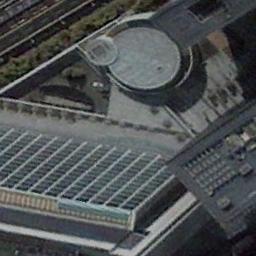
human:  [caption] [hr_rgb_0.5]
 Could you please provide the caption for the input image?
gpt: In a business district there are several tall buildings of different shapes and several roads and many trees .

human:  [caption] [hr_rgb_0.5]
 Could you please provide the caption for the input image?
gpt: There are several tall buildings .

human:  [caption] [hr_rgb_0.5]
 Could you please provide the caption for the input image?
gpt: The commercial area is near the road .

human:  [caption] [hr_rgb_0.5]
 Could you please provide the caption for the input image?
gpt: A commercial area has two high-rise buildings and a circular building .

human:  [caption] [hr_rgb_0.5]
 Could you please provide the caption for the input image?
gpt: A building with a dome on a commercial area .